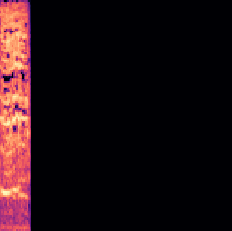
Sound class: Pig